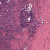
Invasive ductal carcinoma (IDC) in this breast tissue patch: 0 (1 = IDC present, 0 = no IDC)